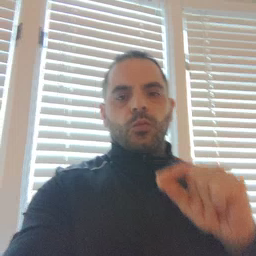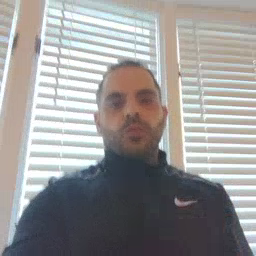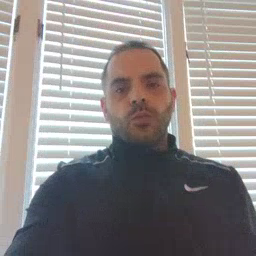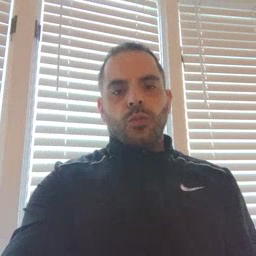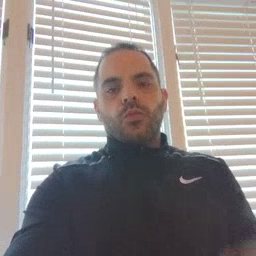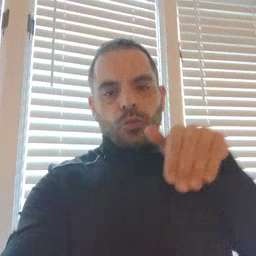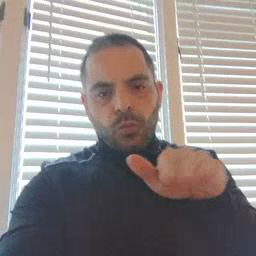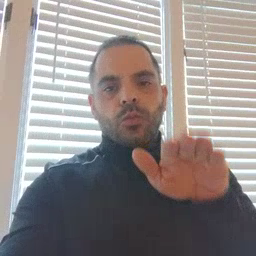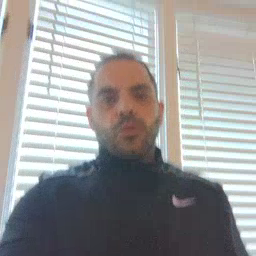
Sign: into